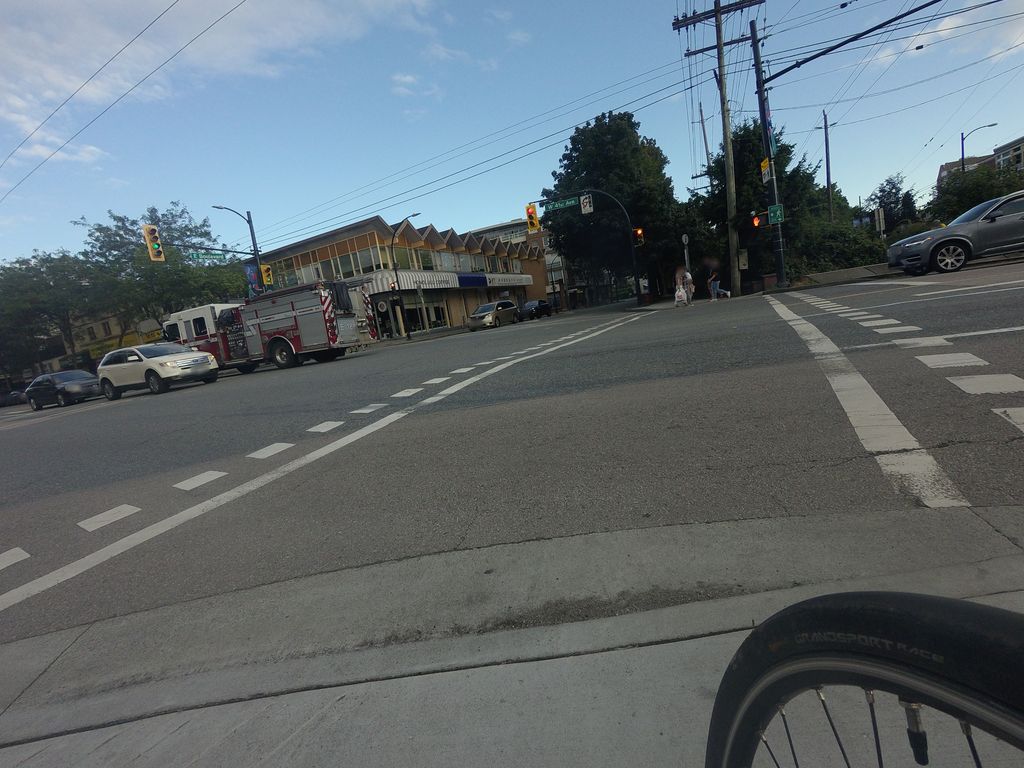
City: vancouver